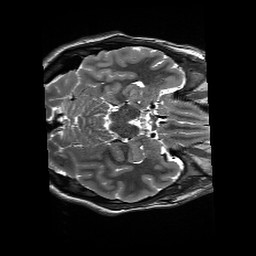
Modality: T2w
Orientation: axial
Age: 20
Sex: male